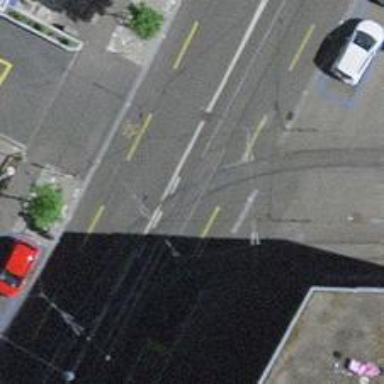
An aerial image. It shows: Railway crossing.